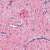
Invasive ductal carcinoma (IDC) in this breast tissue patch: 0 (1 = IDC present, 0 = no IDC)